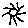
Label: sun